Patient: sex F, age 61
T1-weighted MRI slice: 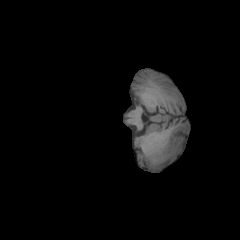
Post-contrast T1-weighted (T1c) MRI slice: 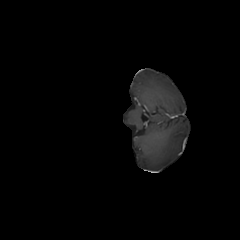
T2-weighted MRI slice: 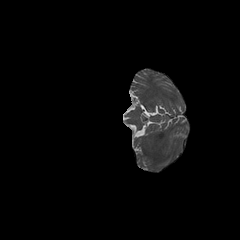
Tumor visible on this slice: no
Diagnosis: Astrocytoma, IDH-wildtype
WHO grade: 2